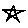
Label: star